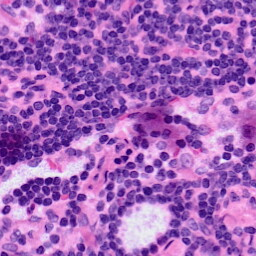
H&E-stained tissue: LymphNode